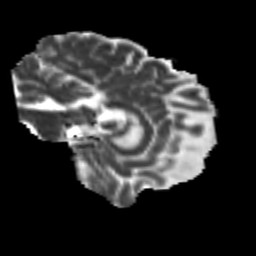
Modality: MD
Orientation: sagittal
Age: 29
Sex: male
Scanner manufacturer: siemens
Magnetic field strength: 3 T
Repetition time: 3.5 s
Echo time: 0.104 s